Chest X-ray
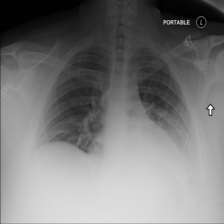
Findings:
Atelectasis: positive
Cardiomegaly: negative
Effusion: negative
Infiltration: positive
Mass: negative
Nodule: negative
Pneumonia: negative
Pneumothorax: negative
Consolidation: negative
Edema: negative
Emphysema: negative
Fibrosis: negative
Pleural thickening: negative
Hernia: negative